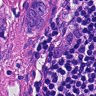
Metastatic tissue present: yes